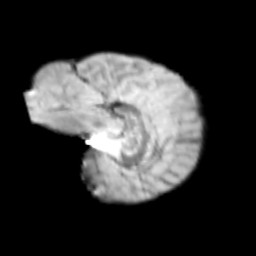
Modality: T2w
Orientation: sagittal
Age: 11
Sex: male
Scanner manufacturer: siemens
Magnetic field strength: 3 T
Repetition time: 3.8 s
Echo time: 0.07 s